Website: bh-photo
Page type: customer-info-address
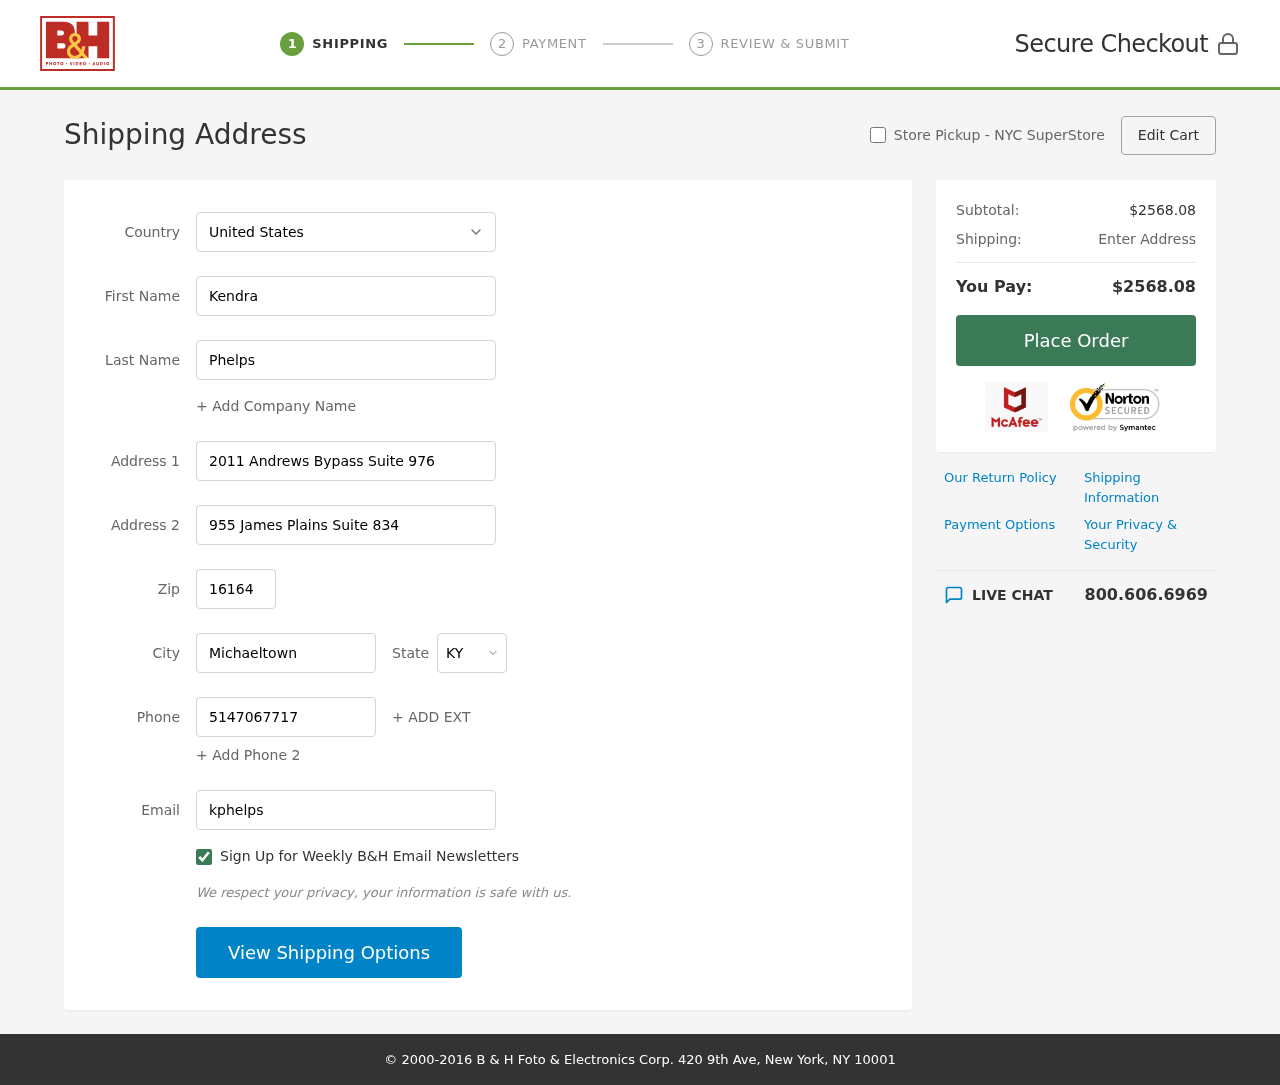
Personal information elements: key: PII_CITY
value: Michaeltown
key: PII_COUNTRY
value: United States
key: PII_EMAIL
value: kphelps@hotmail.com
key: PII_FIRSTNAME
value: Kendra
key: PII_LASTNAME
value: Phelps
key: PII_PHONE
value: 5147067717
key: PII_POSTCODE
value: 16164
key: PII_STATE_ABBR
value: KY
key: PII_STREET
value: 2011 Andrews Bypass Suite 976
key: PII_STREET2
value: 955 James Plains Suite 834
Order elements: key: ORDER_SUBTOTAL
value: $2568.08
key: ORDER_TOTAL
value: $2568.08